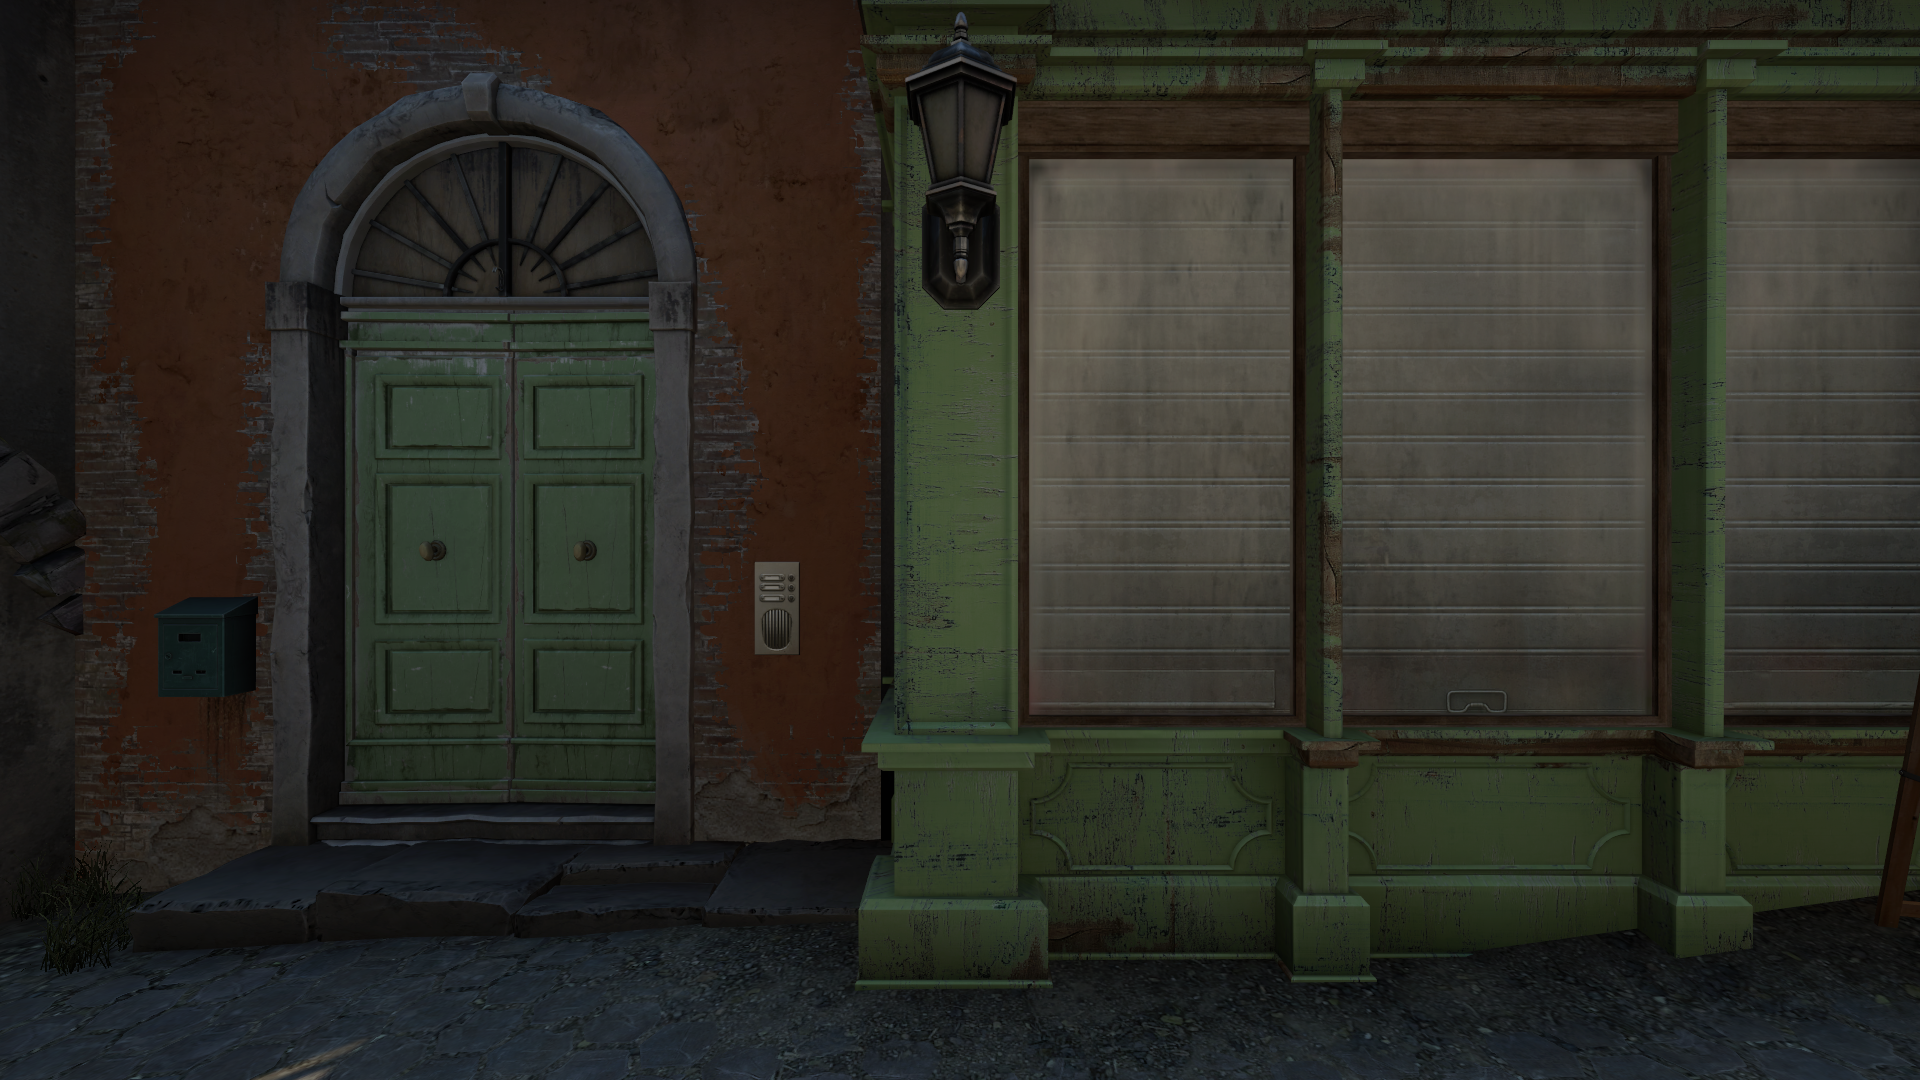
Map: de_inferno